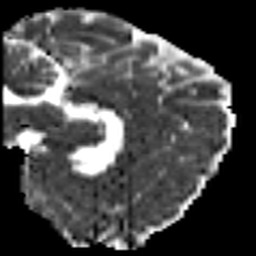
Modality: MD
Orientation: sagittal
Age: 40
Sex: male
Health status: healthy
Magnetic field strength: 3 T
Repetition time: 8.4 s
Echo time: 0.0926 s